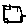
Label: square